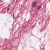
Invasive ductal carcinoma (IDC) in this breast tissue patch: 0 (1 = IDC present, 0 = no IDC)